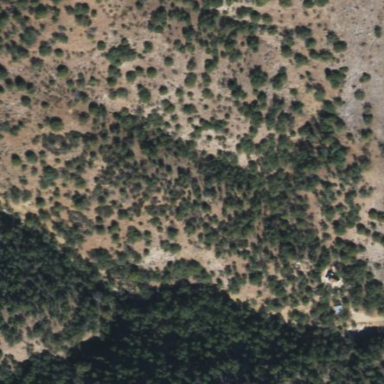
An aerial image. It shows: Evergreen woodland with needle-leaved trees.